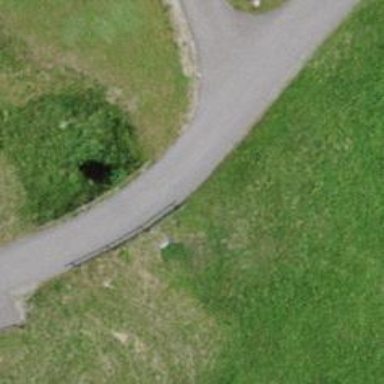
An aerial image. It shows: Residential road with asphalt surface that includes bridge.